Question: I have a heading/small text positioned at the right side of a div container.
HTML:
'''
<div id="img"></div>
<h2>Heading<small>A long long text</small></h2>
'''
CSS:
'''
#img {
width: 50px;
height: 50px;
background: red;
float: left;
}
'''
FIDDLE:
<URL>
I'm trying to achieve the following, while I . I want to get this out of the given html code with plain css:

I tried it the following way, but this fails when the div container is wider, because the padding is set to a static value. (<URL> Is there a better way to do this?
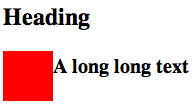
Answer: Here's a pure CSS solution:
This is how I'd probably modify the HTML structure to allow for more flexibility. I added a container element and took the small element out of the heading element:
'''
<div class="container">
<div id="img"></div>
<h2>Heading</h2>
<small>A long long text</small>
</div>
'''
Updated stylesheet:
'''
/* Common styles */
#img {
width: 50px;
height: 50px;
background: red;
float: left;
}
/* Layout 1 */
.container h2 { display:inline; font-size:24px; }
.container small { font-size:20px; font-weight:bold; }
@media screen and (max-width: 500px) {
/* Layout 2 */
.container {
position:relative;
}
.container h2 { position:absolute; top:-20px; left:0; }
.container { padding-top:40px; }
}
'''
Live example:
<URL>
Try narrowing the preview pane, layout 2 kicks in when the width is 400px or below.
Although maybe not a perfect solution, this still works properly if you change the size of the #img element.